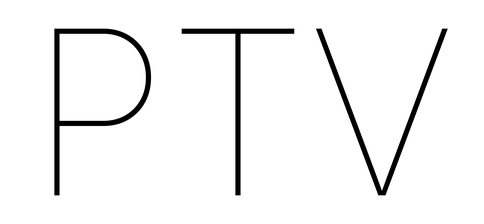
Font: Inter_Thin